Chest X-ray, AP view. Patient: 39 years old, sex F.
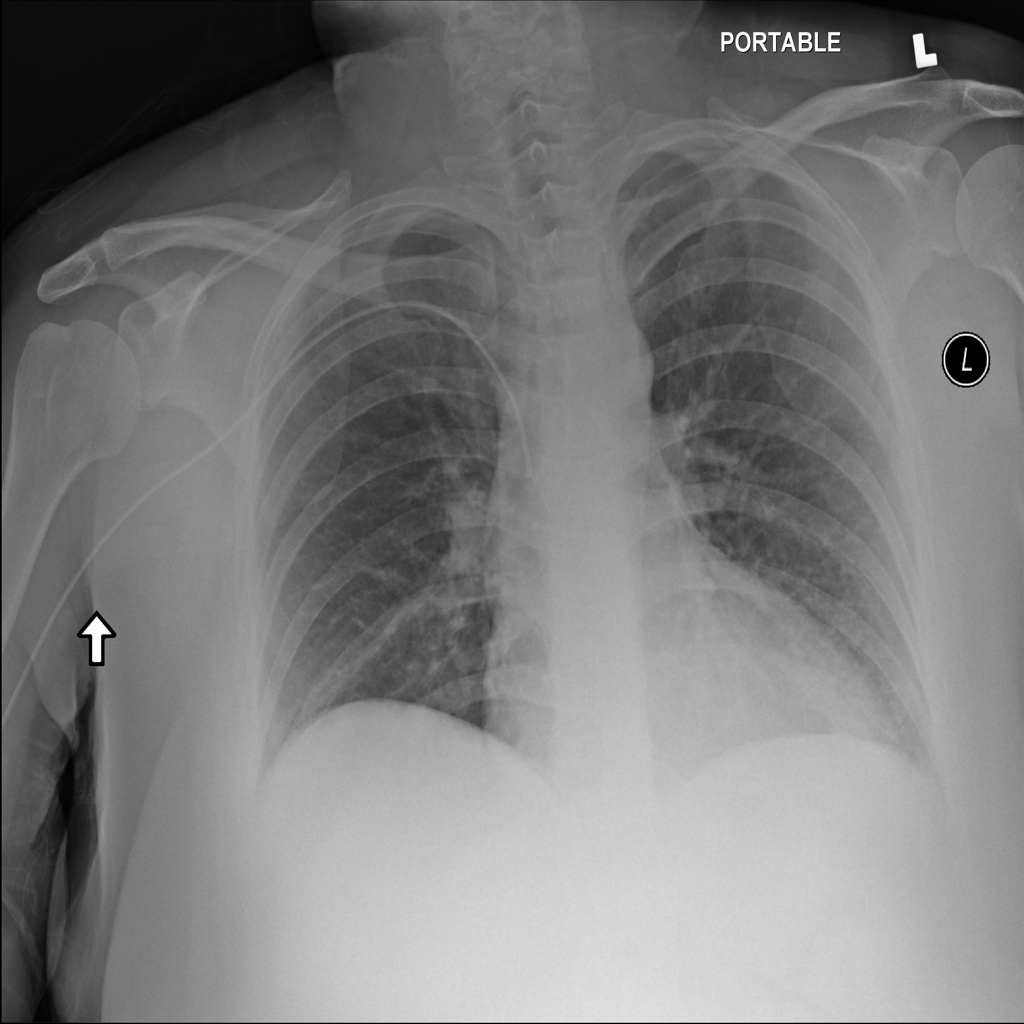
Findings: No Finding